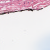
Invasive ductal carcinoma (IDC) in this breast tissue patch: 0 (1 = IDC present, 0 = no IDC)